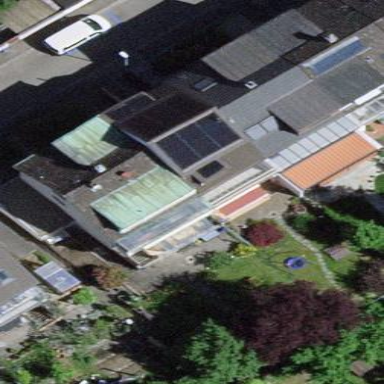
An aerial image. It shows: Terrace building.